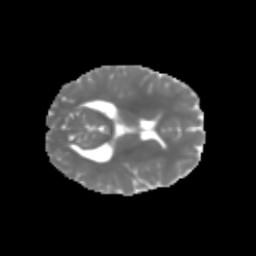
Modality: MD
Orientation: axial
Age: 7
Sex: male
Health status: healthy